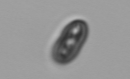
Label: pennate